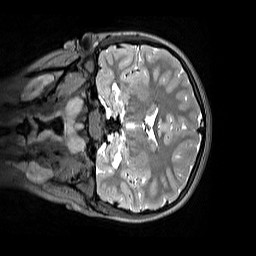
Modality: T2w
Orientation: coronal
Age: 9
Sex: female
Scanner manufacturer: siemens
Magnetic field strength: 3 T
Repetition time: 3.2 s
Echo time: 0.408 s